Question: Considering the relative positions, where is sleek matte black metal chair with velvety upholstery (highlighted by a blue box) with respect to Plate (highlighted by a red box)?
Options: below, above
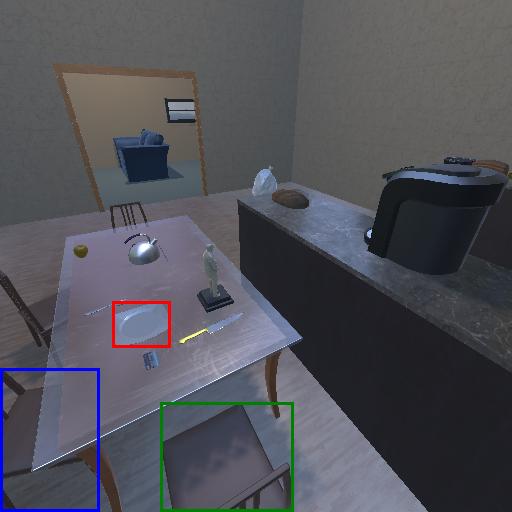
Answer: below